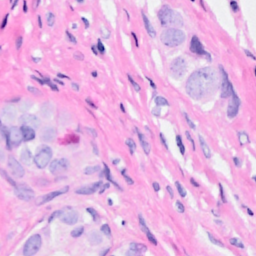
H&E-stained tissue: Breast